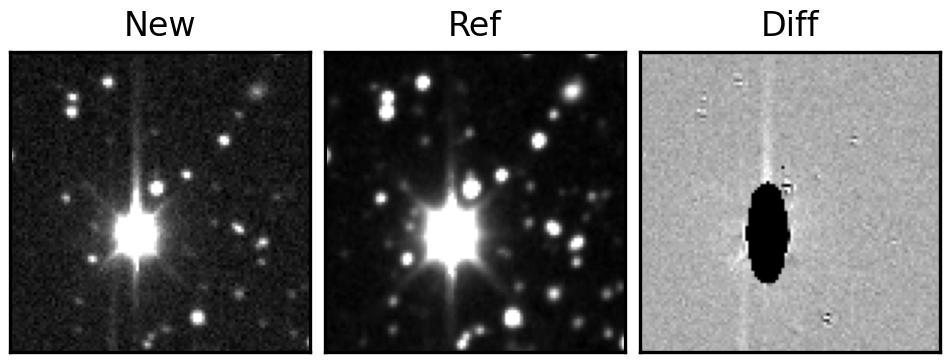
Label: bogus